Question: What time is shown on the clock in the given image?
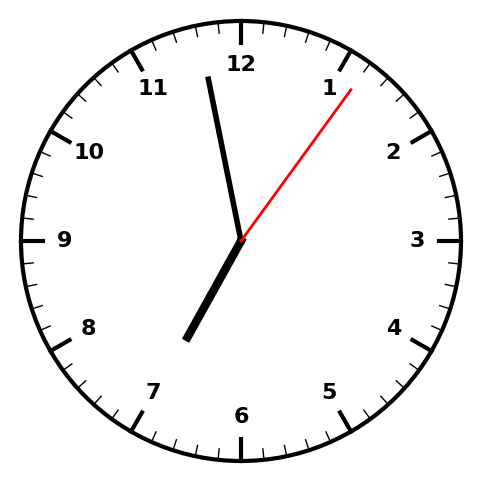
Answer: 06:58:06